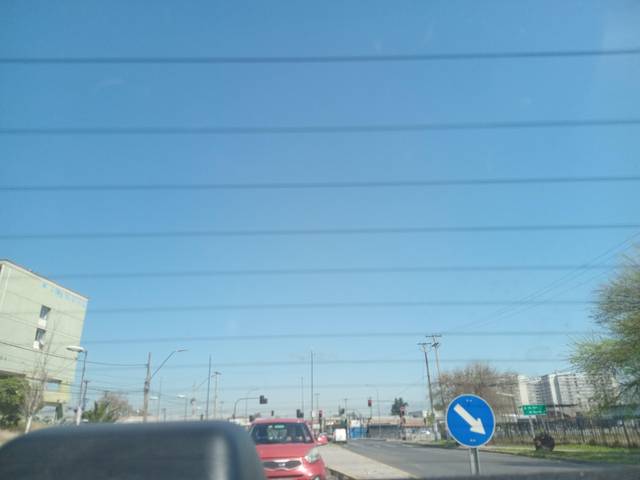
Region: Chile
Coordinates: -33.444, -70.691